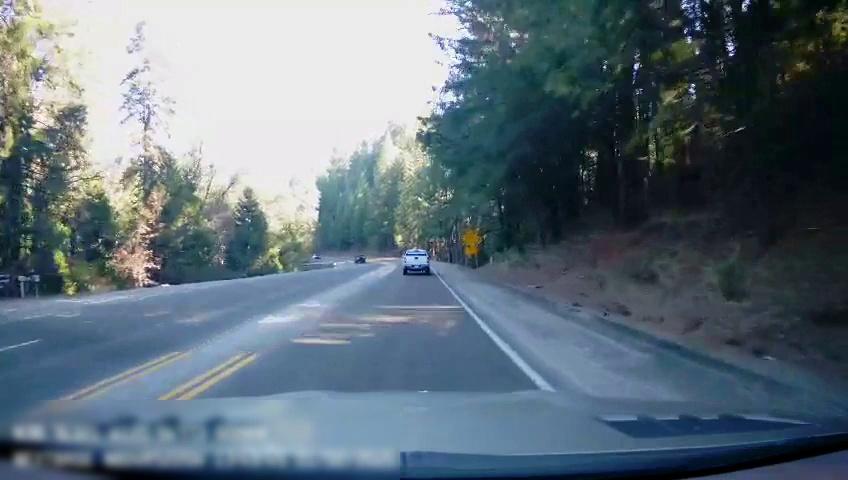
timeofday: Day
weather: Sunny
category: Drivable Space
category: Vehicles | SUV
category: Vehicles | Truck
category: Lanes | Alternate Lane
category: Lanes | Current Lane
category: Lanes | Current Lane
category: Lanes | Opposite Lane
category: Lanes | Opposite Lane
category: Lanes | Opposite Lane
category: Lanes | Opposite Lane
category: Traffic | Signs
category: Traffic | Signs